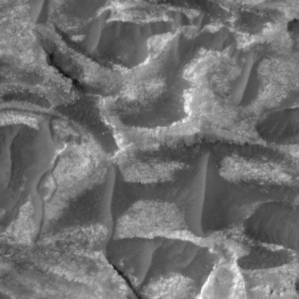
Label: non_frost